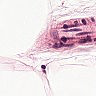
Metastatic tissue present: no